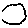
Label: moon